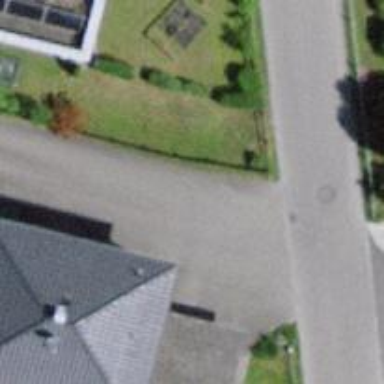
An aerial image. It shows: Driveway leading to service road.